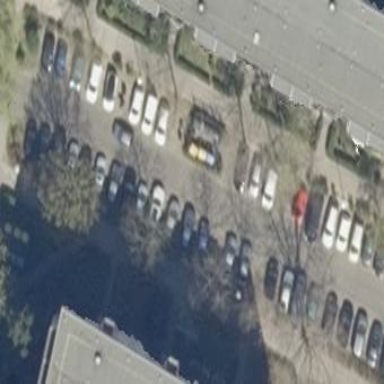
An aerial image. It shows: Parking available on the street side.